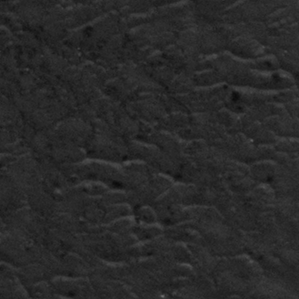
Label: frost